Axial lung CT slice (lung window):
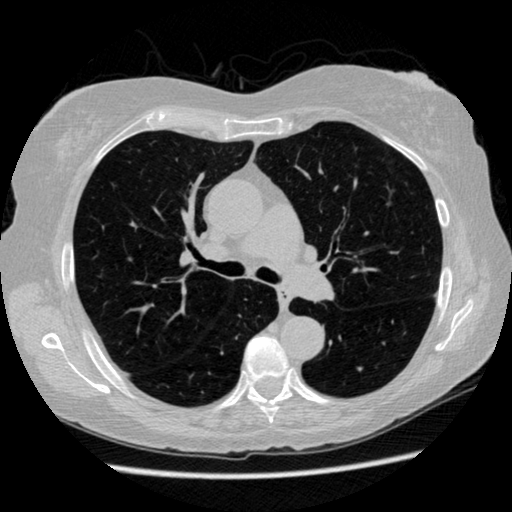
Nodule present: no